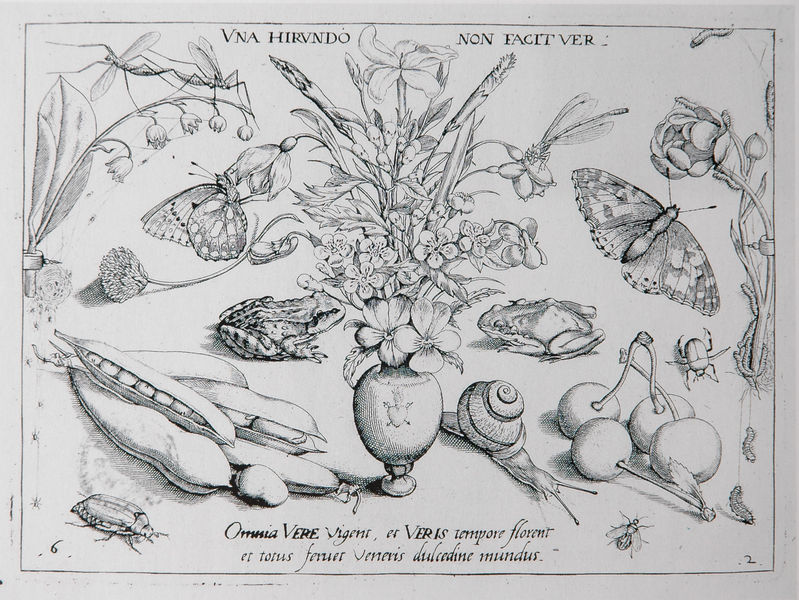
Titel: Blumenvase mit Fröschen, Früchten und kleinen Tieren
"Una hirundo non facit ver", "Eine Schwalbe macht keinen Frühling"
Künstler: Jacob Hoefnagel
Standort: München
Institution: Staatliche Graphische Sammlung
Schlagwörter: blätter, schatten, weiß, blume, blumen, grau, licht, schwarz, zeichnung, blüten, obst, tier, tiere, gräser, natur, blatt, pflanzen, früchte, gemüse, vase, schrift, blumenvase, studie, graphik, strauss, faden, fliege, frühling, blumenstrauss, kirchen, kirschen, stiele, fühler, flamme, druck, radierung, stich, illustration, text, flora, insekten, lilie, schmetterling, buchseite, fauna, veilchen, herz, insekt, libelle, schmetterlinge, schnecke, käfer, raupen, maiglöckchen, bohnen, erbse, erbsen, schote, schoten, kupferstich, raupe, botanik, falter, libellen, klee, frosch, kröte, kirsche, pfeile, natürlich, ungeziefer, spinnen, abbildungen, frösche, wurm, zeichnungen, latein, schwalbe, maikäfer, spinne, biene, bohne, mistkäfer, mücke, mücken, schmetterlingh, stänel, unke, würmer, naturwissenschaft, kröten, frühsommer, schnekke, köfer, maiköfer, mistköfer, eine schwalbe macht noch keinen frühling, omnia, schmeissfliege, maiglückchen